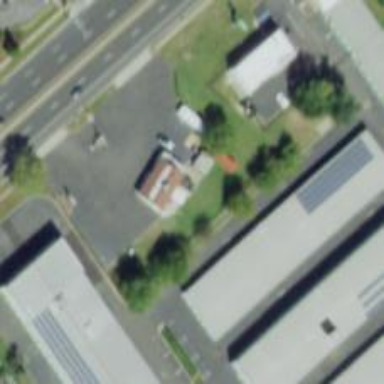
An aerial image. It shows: Building used for storage rental.